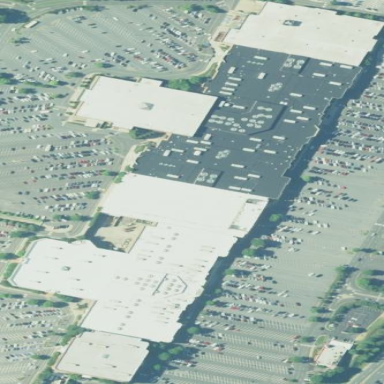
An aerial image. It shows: Retail building in mall.